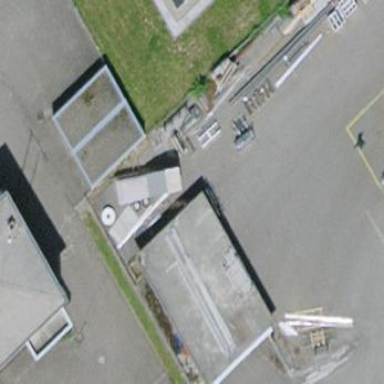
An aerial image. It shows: View of roof of building.